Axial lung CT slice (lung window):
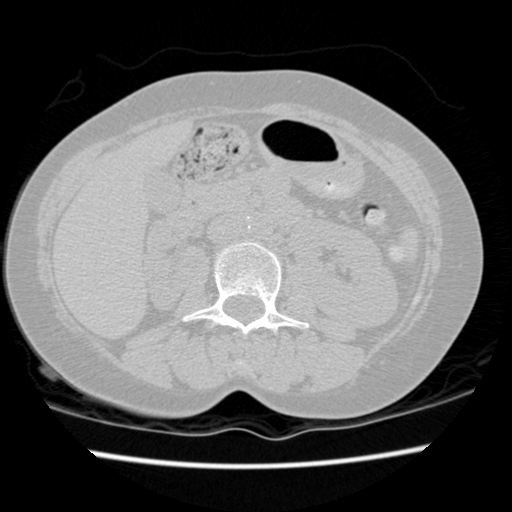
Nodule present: no